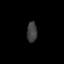
Tissue: skin
Cell type: Others
Senescence score: 0.7899
Nuclear area (px): 204
Mean DAPI intensity: 62.078